Question: Why when i create an empty c++ class in Visual studio 2012 it appears a download of a default.htm and not the normal interface?

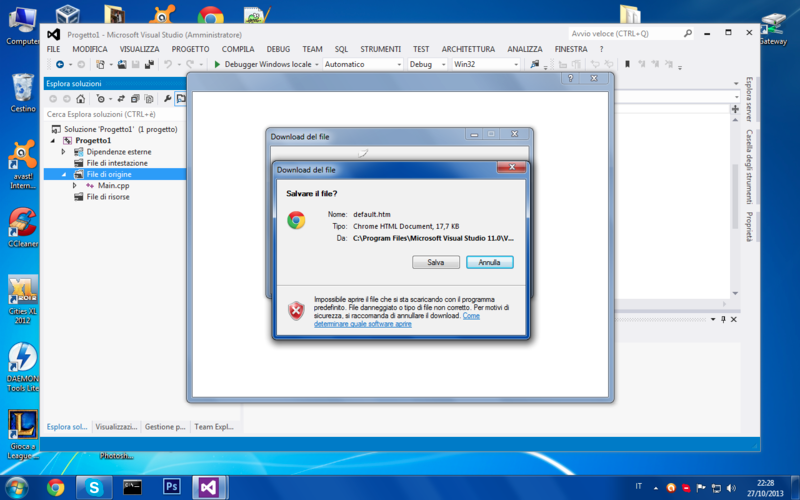
Answer: I'm not sure if this is connected, but Visual Studio has an implicit dependency on Internet Explorer. Make sure IE is installed and working - you can get strange effects in Visual Studio if IE is not up to date.